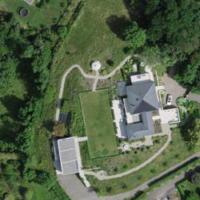
EUNIS habitat code: 55
Species observed at this site:
Primula veris
Corvus corone
Accipiter nisus
Passer domesticus